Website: crate-barrel
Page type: billing-address
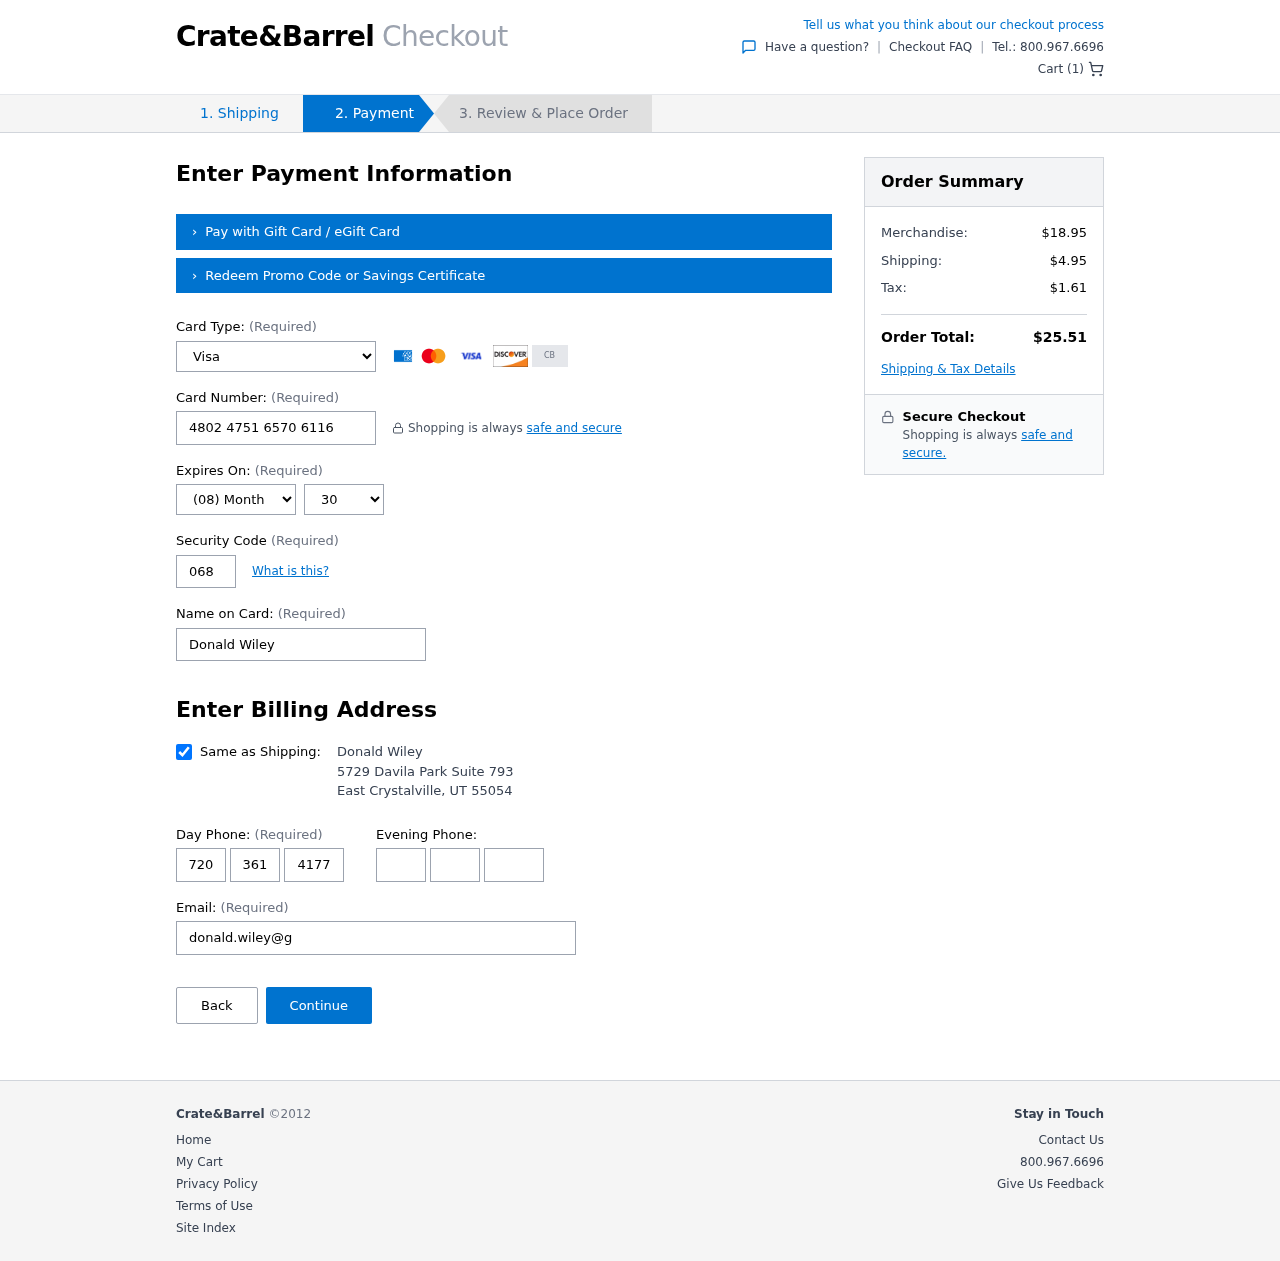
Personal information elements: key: PII_CARD_CVV
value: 068
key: PII_CARD_EXPIRY_MONTH
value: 08
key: PII_CARD_EXPIRY_YEAR
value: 30
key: PII_CARD_NUMBER
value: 4802 4751 6570 6116
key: PII_CARD_TYPE
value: Visa
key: PII_CITY
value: East Crystalville
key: PII_EMAIL
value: donald.wiley@gmail.com
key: PII_FULLNAME
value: Donald Wiley
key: PII_PHONE_AREA
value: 720
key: PII_PHONE_PREFIX
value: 361
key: PII_PHONE_SUFFIX
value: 4177
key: PII_POSTCODE
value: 55054
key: PII_STATE_ABBR
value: UT
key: PII_STREET
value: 5729 Davila Park Suite 793
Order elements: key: ORDER_NUM_ITEMS
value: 1
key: ORDER_SUBTOTAL
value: $18.95
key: ORDER_SHIPPING_COST
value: $4.95
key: ORDER_TAX
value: $1.61
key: ORDER_TOTAL
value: $25.51